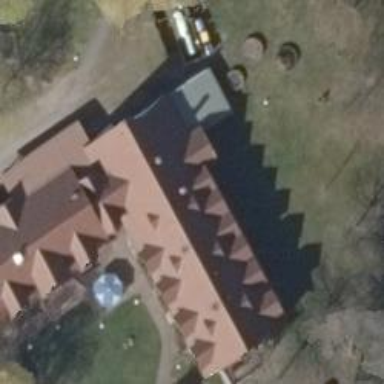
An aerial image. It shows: Hotel offering tourism services.